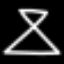
Label: hourglass